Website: ulta-beauty
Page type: billing-address
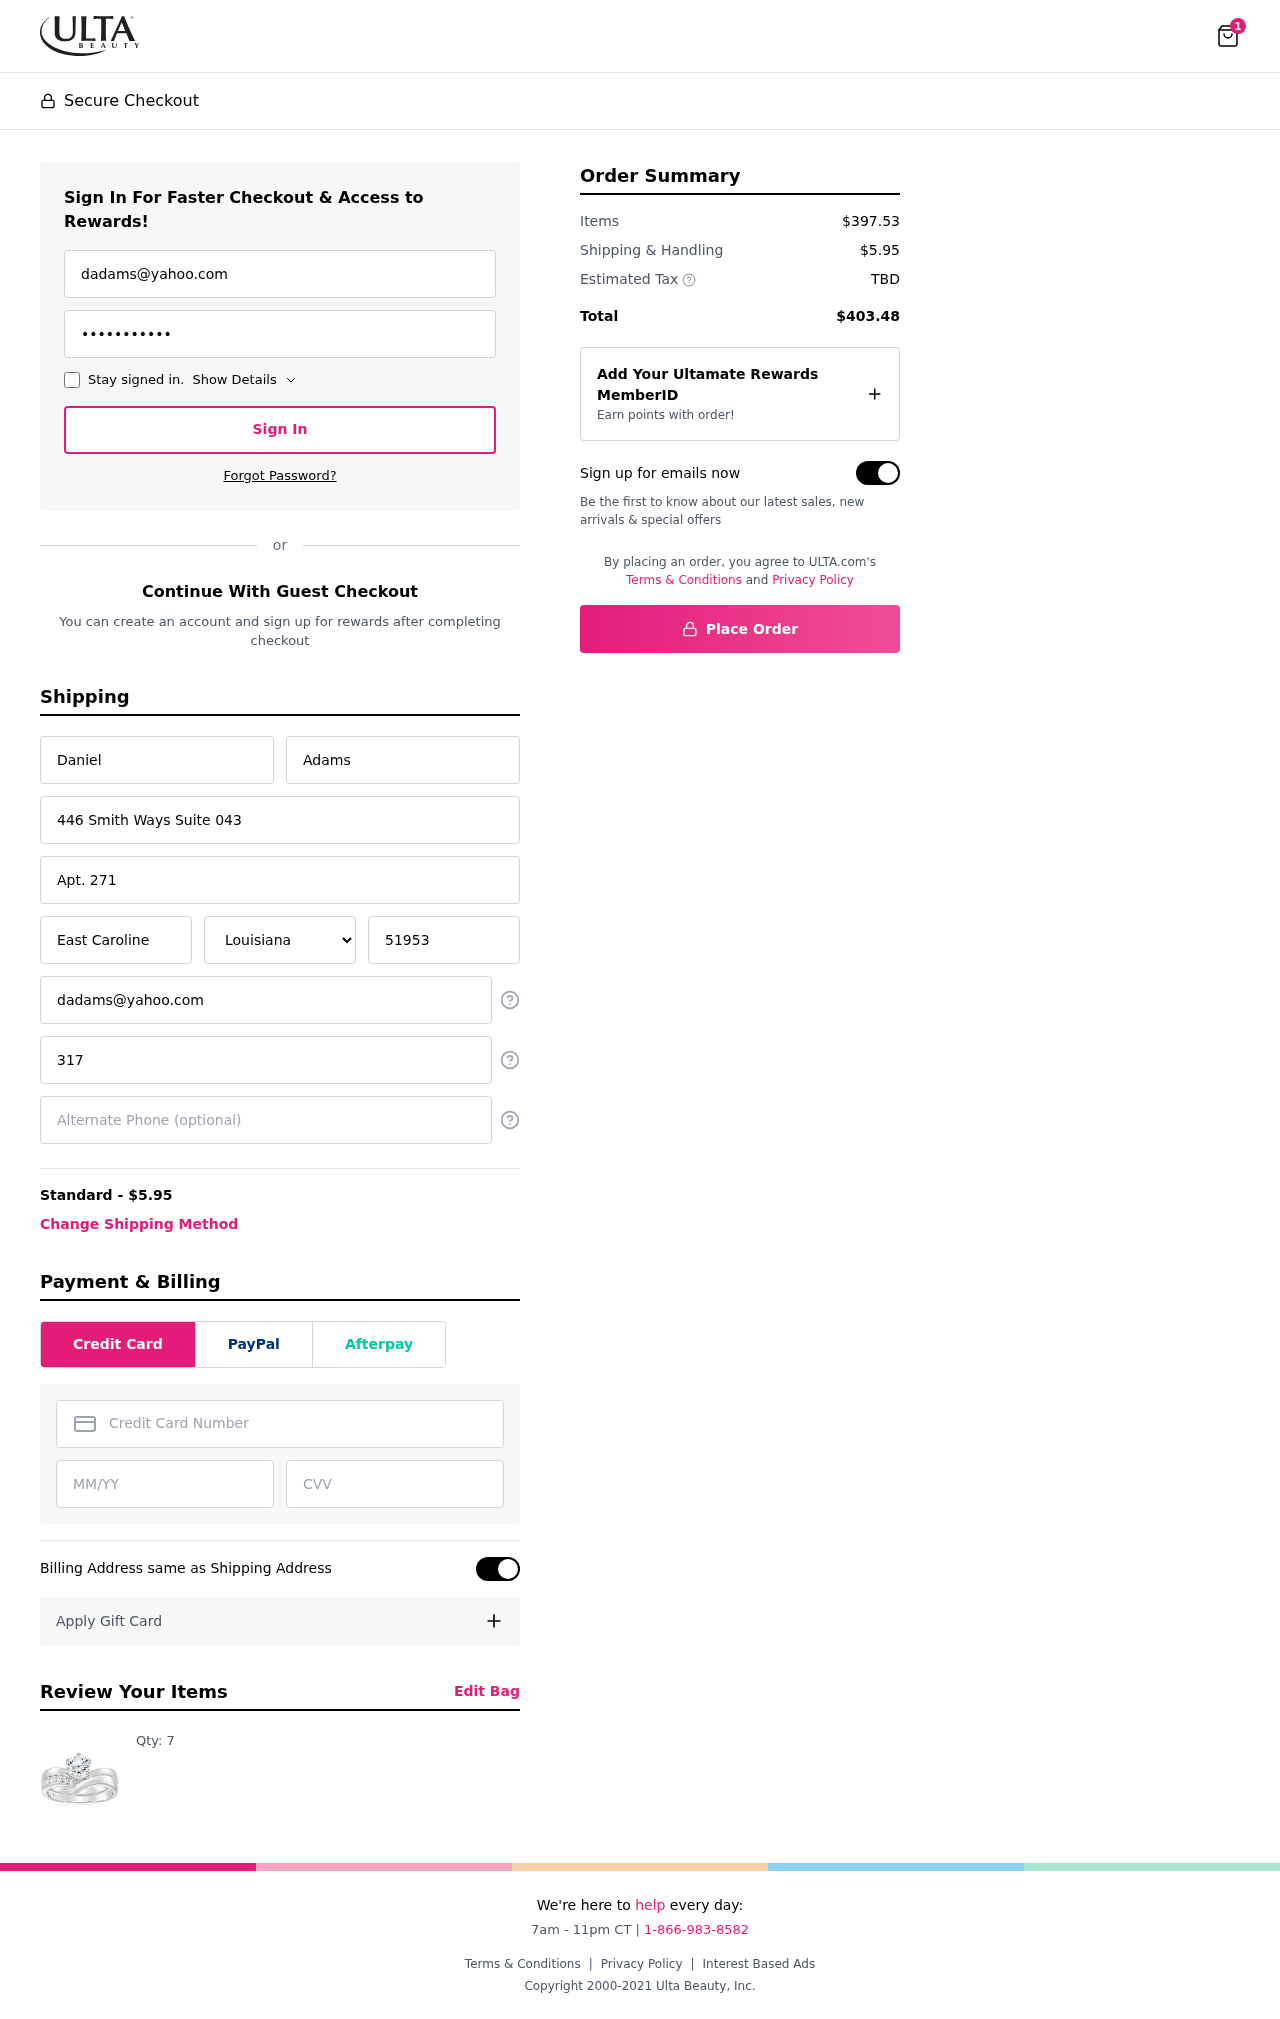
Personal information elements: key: PII_STATE
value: Louisiana
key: PII_EMAIL
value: dadams@yahoo.com
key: PII_FIRSTNAME
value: Daniel
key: PII_LASTNAME
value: Adams
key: PII_STREET
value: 446 Smith Ways Suite 043
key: PII_STREET2
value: Apt. 271
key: PII_CITY
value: East Caroline
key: PII_POSTCODE
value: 51953
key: PII_PHONE
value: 3176591953
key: PII_ALT_PHONE
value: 9376745366
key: PII_CARD_NUMBER
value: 3737 9917 3488 921
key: PII_CARD_EXPIRY
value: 05/29
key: PII_CARD_CVV
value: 8684
Product elements: key: PRODUCT1_QUANTITY
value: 7
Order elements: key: ORDER_NUM_ITEMS
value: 1
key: ORDER_SHIPPING_COST
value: $5.95
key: ORDER_SUBTOTAL
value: $397.53
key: ORDER_TOTAL
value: $403.48